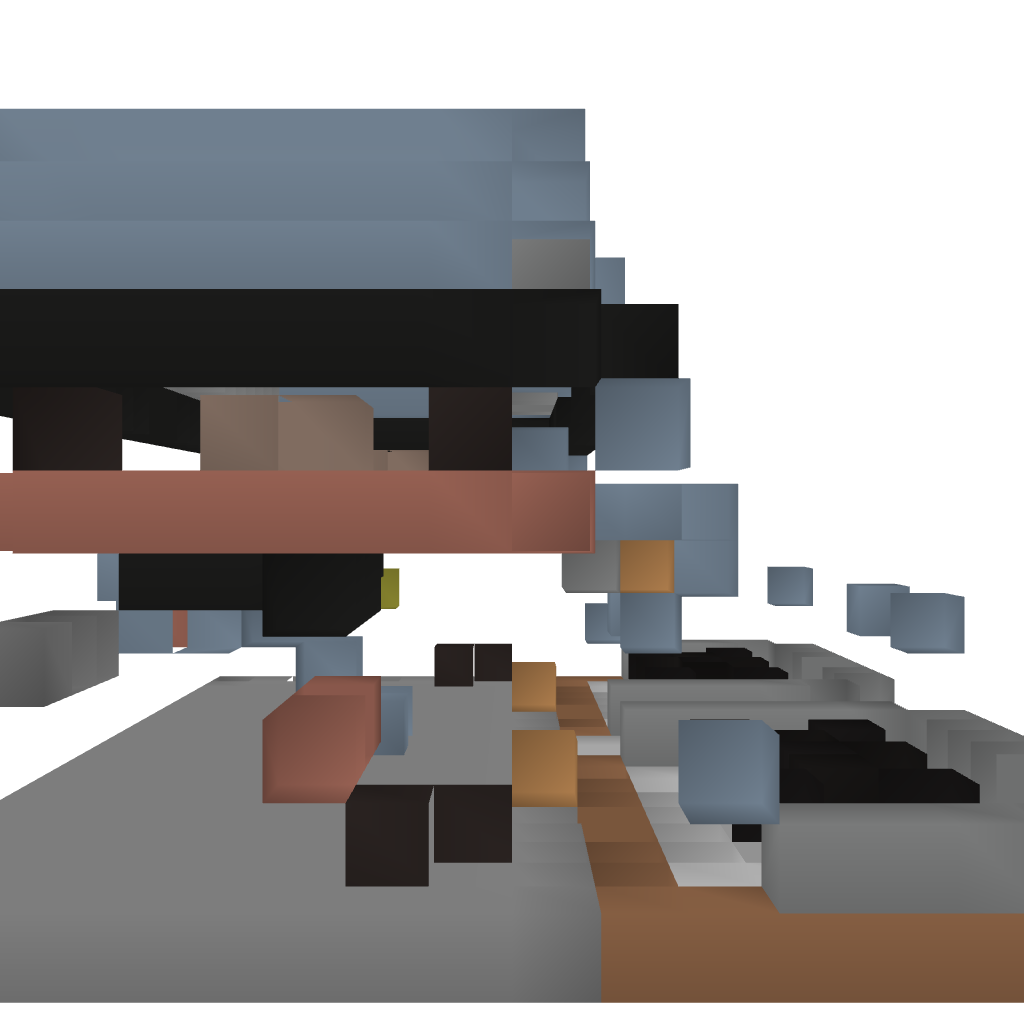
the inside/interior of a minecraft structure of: Small house